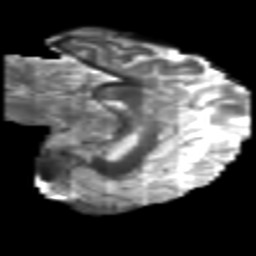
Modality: T2w
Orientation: sagittal
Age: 31
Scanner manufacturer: philips
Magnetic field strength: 3 T
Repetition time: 8.6 s
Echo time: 0.127 s